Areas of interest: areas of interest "Hospital"
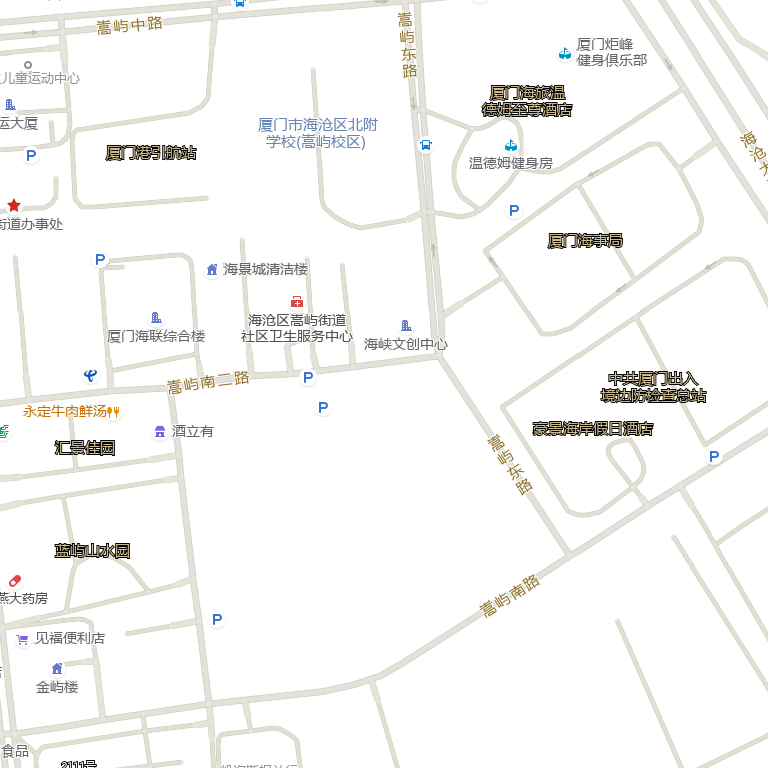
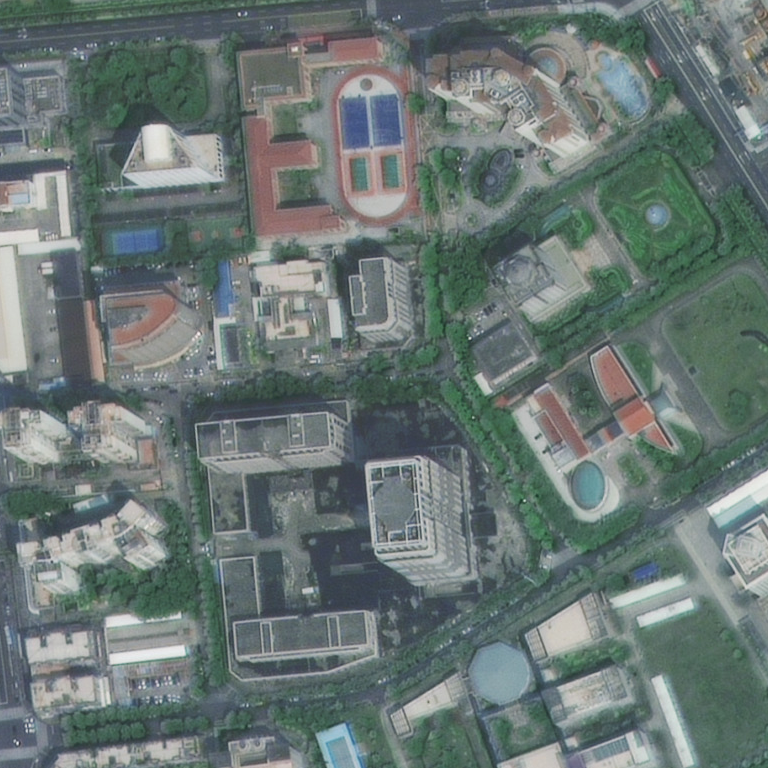